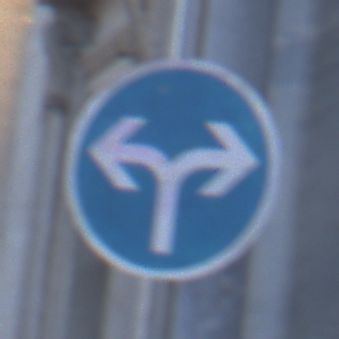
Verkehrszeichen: VorgeschriebeneFahrtrichtungRechtsOderLinks
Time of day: SunriseSunset
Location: Outdoor (Urban)
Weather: Clear
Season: NotSpecified
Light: Natural